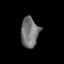
Tissue: lung
Cell type: Epithelial cells
Senescence score: 0.1511
Nuclear area (px): 525
Mean DAPI intensity: 115.895